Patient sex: F
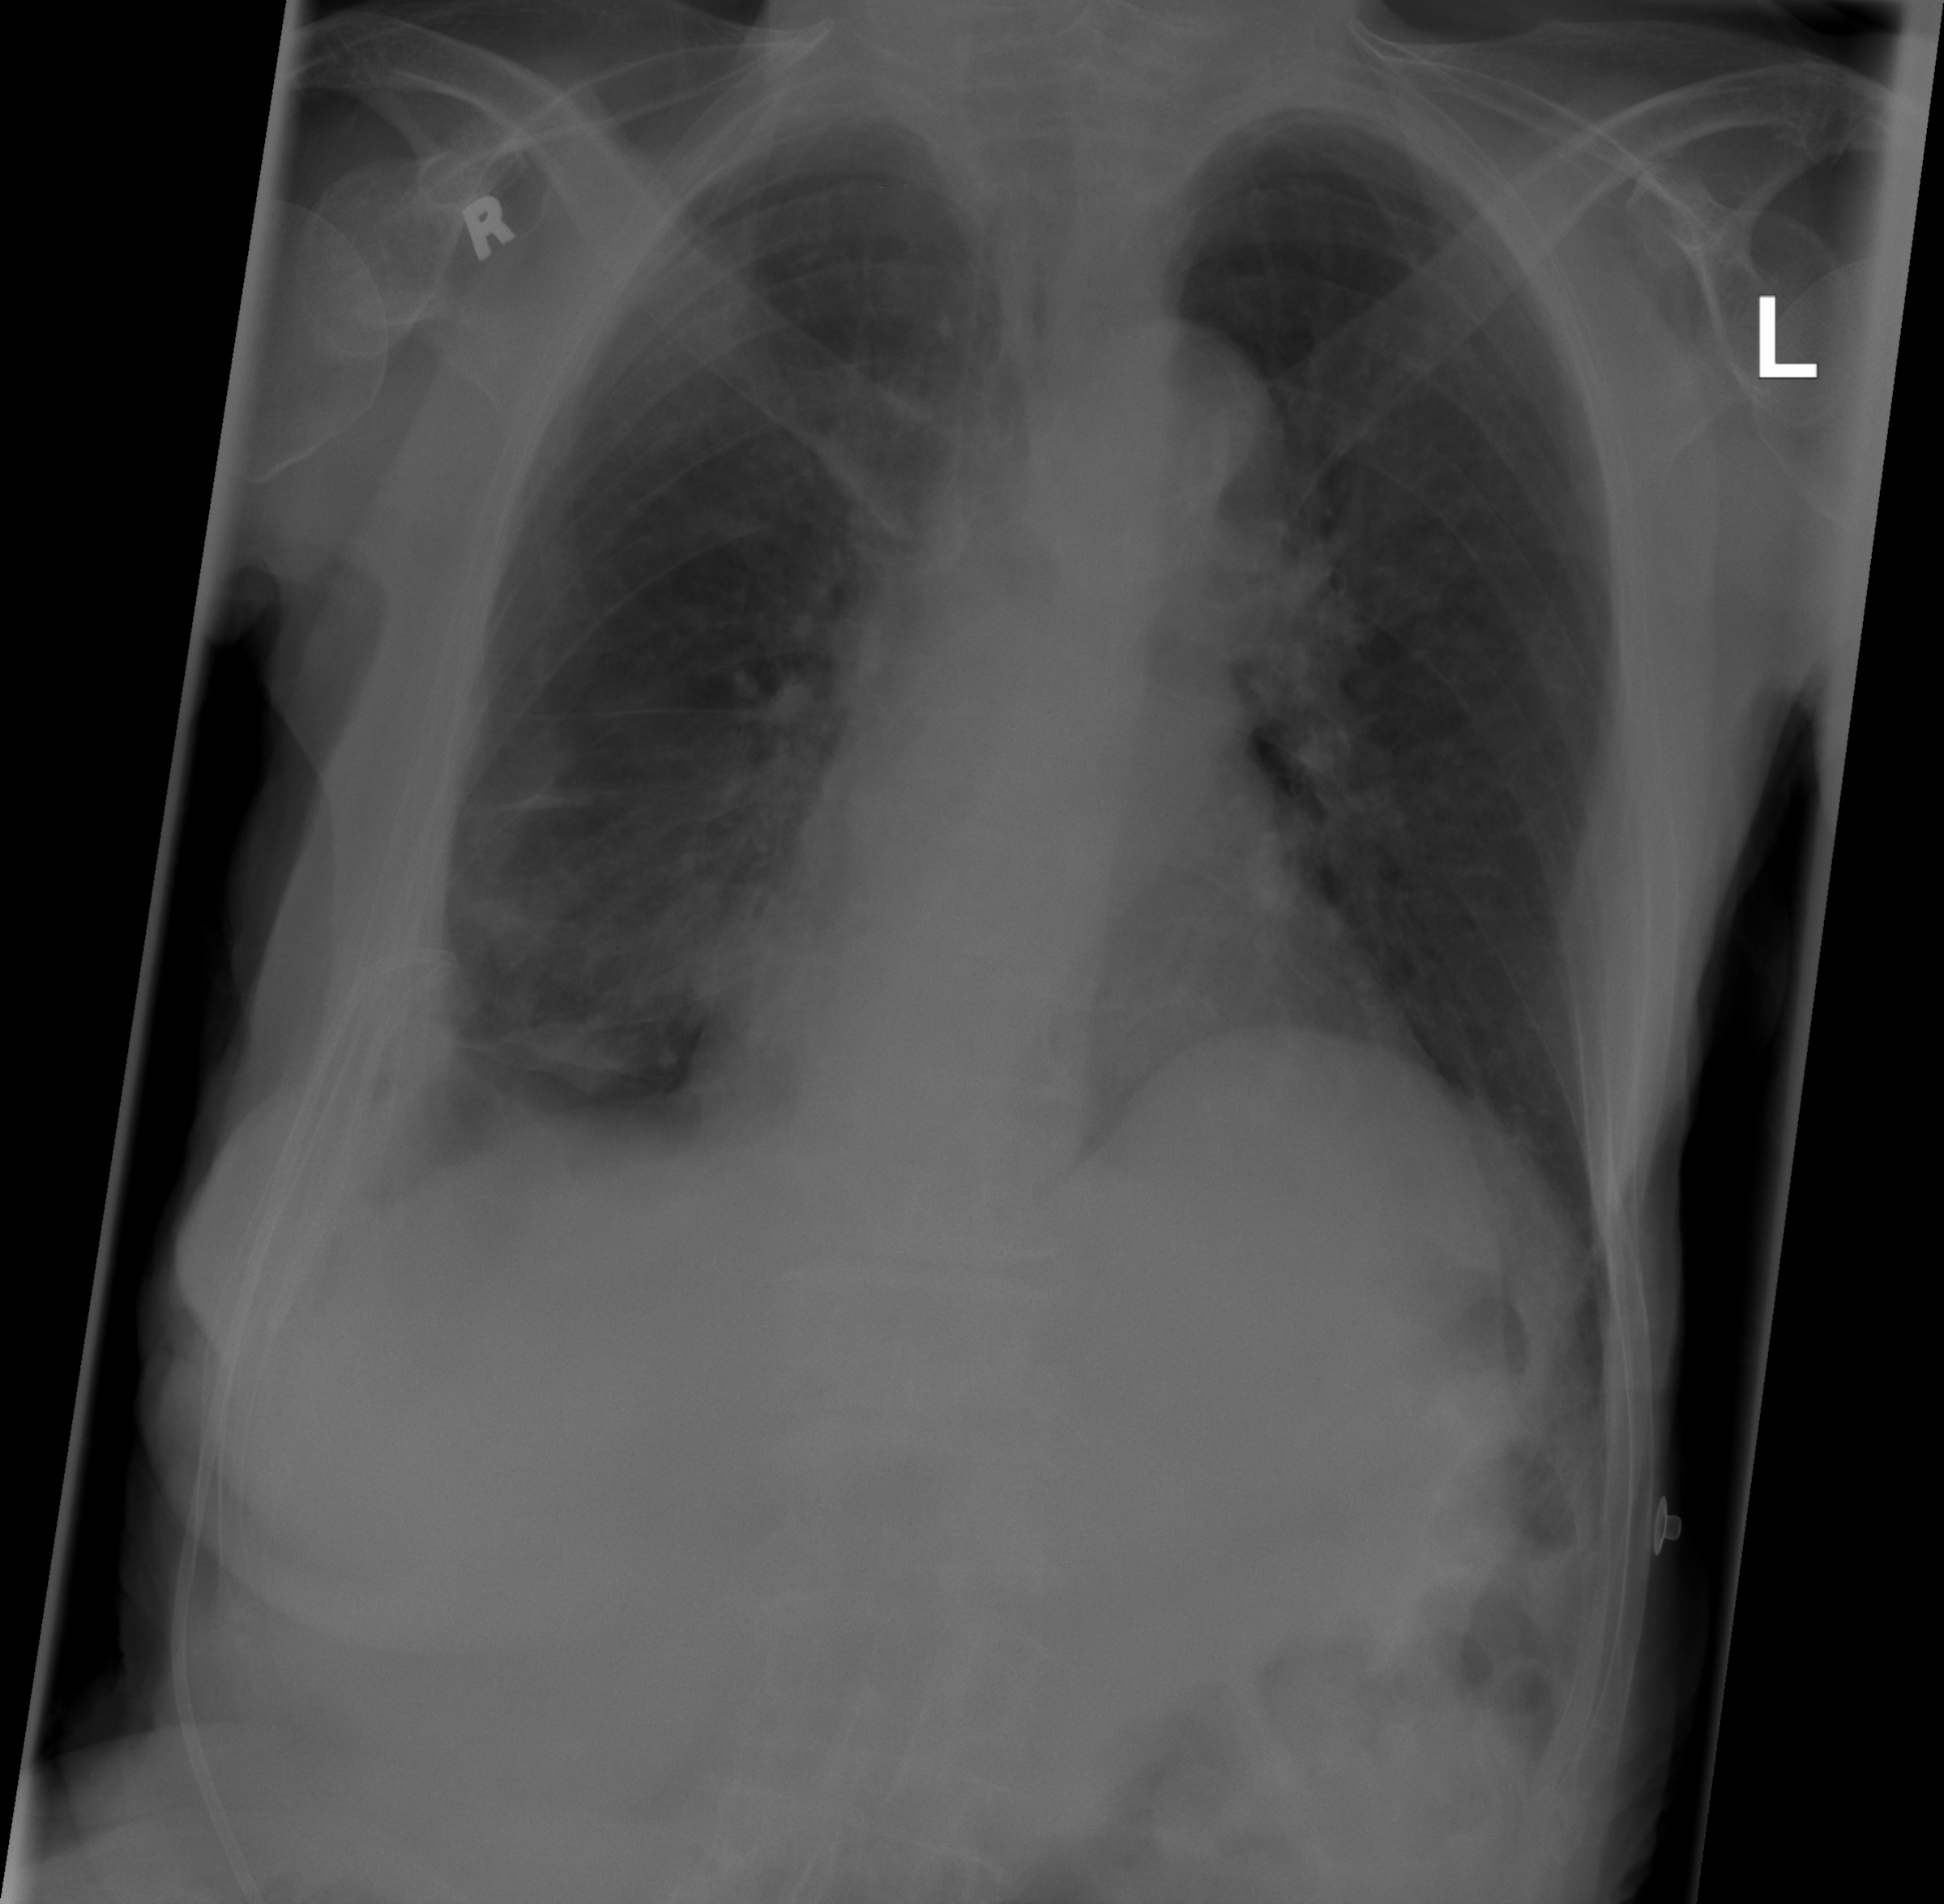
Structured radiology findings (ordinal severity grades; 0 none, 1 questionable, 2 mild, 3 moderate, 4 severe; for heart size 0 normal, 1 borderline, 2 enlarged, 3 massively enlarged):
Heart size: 1
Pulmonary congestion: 0
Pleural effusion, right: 2
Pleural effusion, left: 0
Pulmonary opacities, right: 0
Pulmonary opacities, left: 0
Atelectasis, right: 2
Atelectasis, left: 0